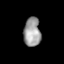
Tissue: lung
Cell type: Epithelial cells
Senescence score: 0.1891
Nuclear area (px): 480
Mean DAPI intensity: 157.302